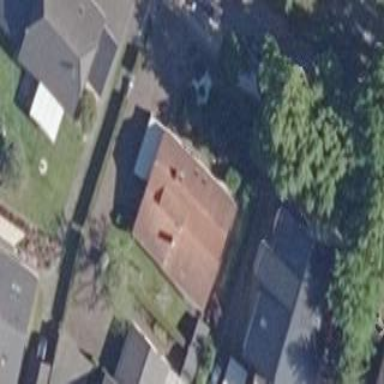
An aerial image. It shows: Detached building.